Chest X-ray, AP view. Patient: 40 years old, sex F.
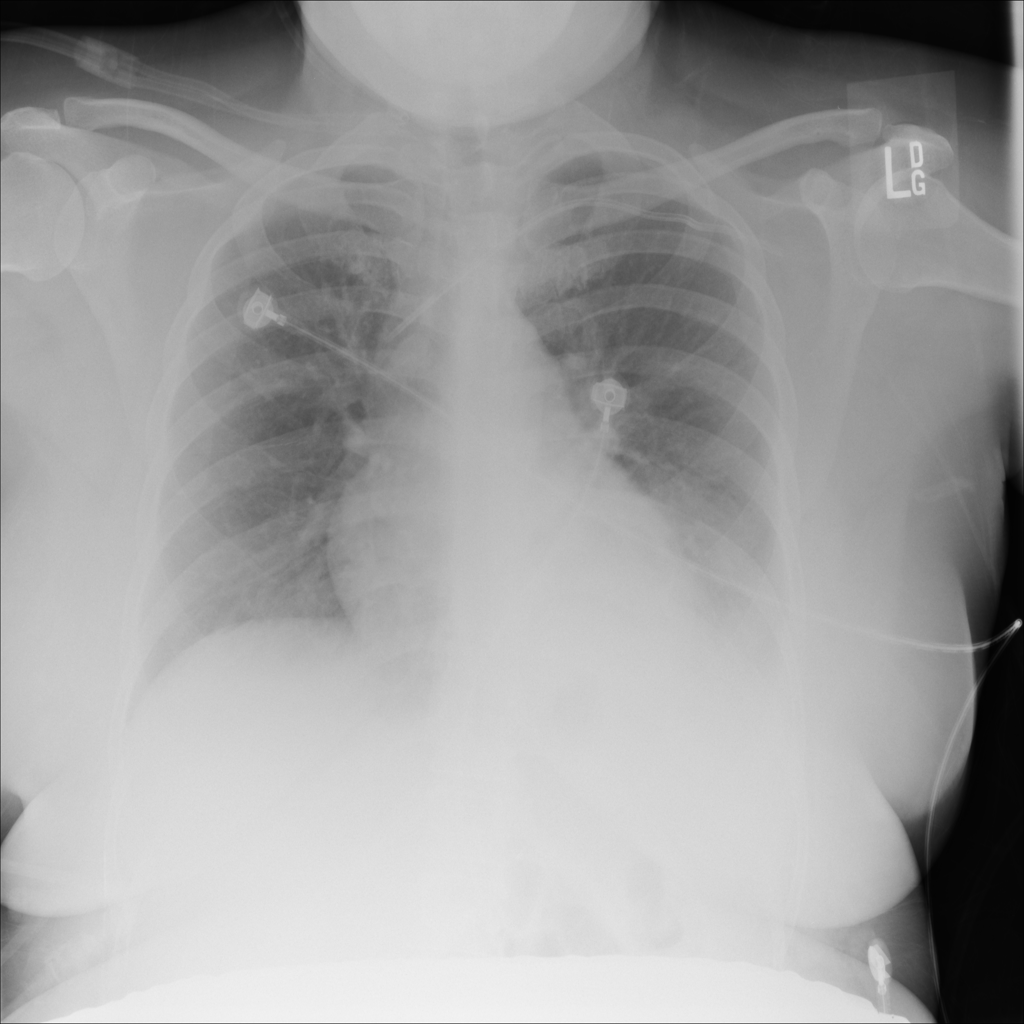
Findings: Effusion, Emphysema